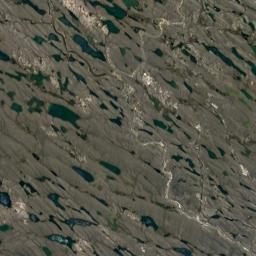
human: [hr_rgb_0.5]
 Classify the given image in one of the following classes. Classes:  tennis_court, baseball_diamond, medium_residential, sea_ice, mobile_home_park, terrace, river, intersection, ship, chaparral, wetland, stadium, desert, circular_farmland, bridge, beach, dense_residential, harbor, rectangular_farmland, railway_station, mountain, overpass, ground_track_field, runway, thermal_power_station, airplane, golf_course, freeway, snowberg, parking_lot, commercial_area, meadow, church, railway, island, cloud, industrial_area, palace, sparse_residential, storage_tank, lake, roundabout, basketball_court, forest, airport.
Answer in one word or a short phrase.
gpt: wetland